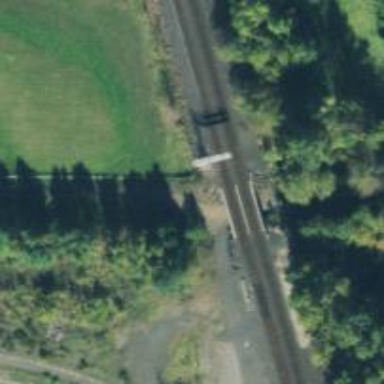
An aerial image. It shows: Viaduct railway bridge.